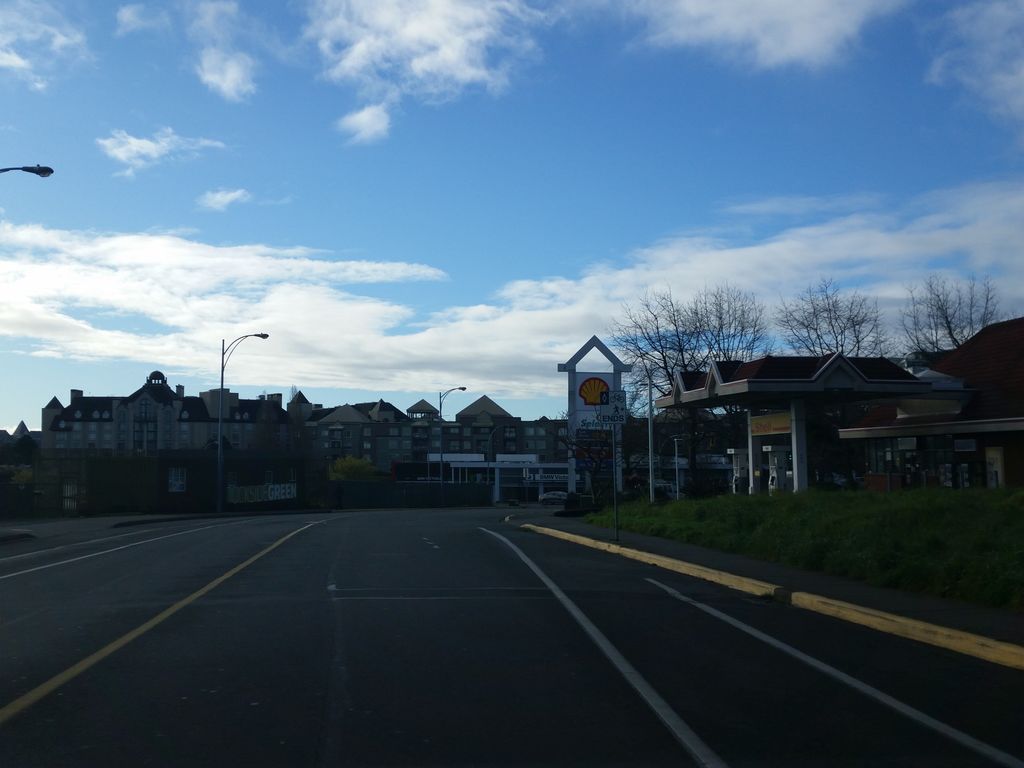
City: victoria